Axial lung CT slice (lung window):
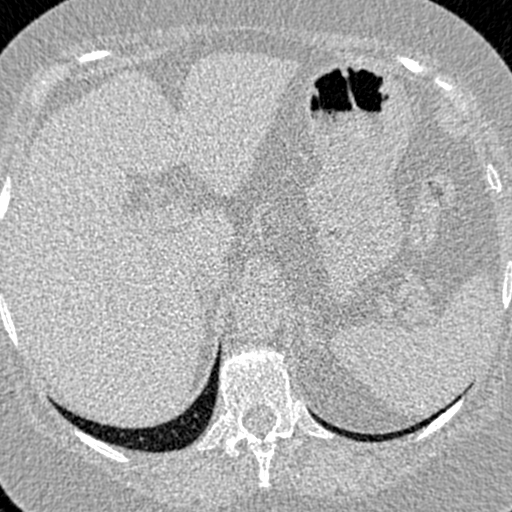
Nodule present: no